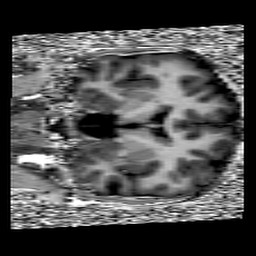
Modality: UNIT1
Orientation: coronal
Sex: male
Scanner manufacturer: siemens
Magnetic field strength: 3 T
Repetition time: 5 s
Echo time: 0.00368 s